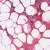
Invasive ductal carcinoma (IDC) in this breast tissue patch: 0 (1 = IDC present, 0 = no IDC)